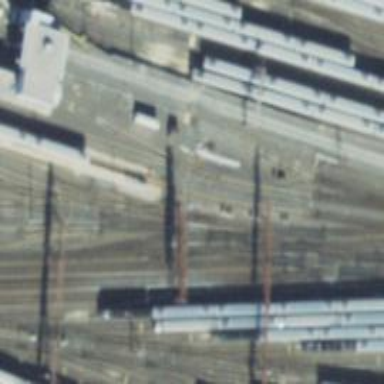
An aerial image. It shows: Railway yard used for servicing trains.